Question: I have a report to be exported in xls format. The report was exported successfully in xls format but gridlines never show up even I have adjusted some options in the ms excel by checking the view gridline checkbox but gridlines still show nothing. I have suspected if maybe there is something wrong with my php export code. can you please help me with this? Here is my code.
xls export code
'''
<?php
$file="report.xls";
$export ='<center><h1 class="lead">CITY Chamber</h1><img src= "base_url(images/agri_logo.jpg)" width="130px" height="130px"></center>
<div id="page-wrapper">
<table class="table table-bordered table-hover table-striped tablesorter">
<tr>
<td>First Name: </td>
<td>'.$report_rows[0]->fname.'</td>
</tr>
<tr>
<td>Last Name: </td>
<td>'. $report_rows[0]->lname.'</td>
</tr>
<tr>
<td>Gender: </td>
<td>'.$report_rows[0]->gender.'</td>
</tr>
<tr>
<td>Contact Number: </td>
<td>'.$report_rows[0]->contact.'</td>
</tr>
</table>
<table class="table table-bordered table-hover table-striped tablesorter">
<div class="table-responsive">
<table class="table table-bordered table-hover table-striped tablesorter">
<thead>
<tr>
<td colspan="2"><strong>Key Result Areas (KRA) / Program / Projects / Activities</strong></td>
<td><strong>Target</strong></td>
<td colspan="2" style="text-align:center;"><center> '.$report_rows[0]->prev_month_year.'</center></td>
<td colspan="2" ><center> '.$report_rows[0]->pres_month_year.' </center></td>
<td><strong>Total</strong></td>
</tr>
</thead>
<form id="at_report_form" method="post">
<tbody>
<tr>
<td></td>
<td></td>
<td></td>
<td> '.$dropdown_brgy1[$data_reports['prev_brgy1']].' </td>
<td> '.$dropdown_brgy1[$data_reports['prev_brgy2']].' </td>
<td> '.$dropdown_brgy1[$data_reports['pres_brgy1']].' </td>
<td> '.$dropdown_brgy1[$data_reports['pres_brgy2']].' </td>
<td></td>
</tr>
<tr>
<td>1. KRA No. 1: Production Enhancement & Environment </td>
<td></td>
<td></td>
<td></td>
<td></td>
<td></td>
<td></td>
<td></td>
</tr>
<tr>
<td> Protection Agenda (PEEPA)</td>
<td></td>
<td></td>
<td></td>
<td></td>
<td></td>
<td></td>
<td></td>
</tr>
<tr>
<td>1.1 Support to Crop Production Enhancement </td>
<td></td>
<td></td>
<td></td>
<td></td>
<td></td>
<td></td>
<td></td>
</tr>
<tr>
<td>1.1.1 Rice Production Self Sufficiency Program</td>
<td></td>
<td></td>
<td></td>
<td></td>
<td></td>
<td></td>
<td></td>
</tr>
<tr>
<td><span style="margin-left:30px;">a. Provision of certified seeds</span></td>
<td>no. of bags</td>
<td>per AT</td>
<td><center> '.$data_reports['a'].'</center></td>
<td> <center>'.$data_reports['b'].'</center></td>
<td><center> '.$data_reports['c'].'</center></td>
<td> <center>'.$data_reports['d'].'</center></td>
<td><center> '.$data_reports['total_1'].'</center></td>
</tr>
<tr>
<td></td>
<td>no. of farmers</td>
<td></td>
<td><center>'.$data_reports['e'].'</center></td>
<td><center>'.$data_reports['f'].'</center></td>
<td><center>'.$data_reports['g'].'</center></td>
<td><center>'.$data_reports['h'].'</center></td>
<td><center>'.$data_reports['total_2'].'</center></td>
</tr>
<tr>
<td style="text-align:center;">Rehab Seeds</td>
<td>no. of bags</td>
<td>per AT</td>
<td><center>'.$data_reports['i'].'</center></td>
<td><center>'.$data_reports['j'].'</center></td>
<td><center>'.$data_reports['k'].'</center></td>
<td><center>'.$data_reports['l'].'</center></td>
<td><center>'.$data_reports['total_3'].'</center></td>
</tr>
<tr>
<td></td>
<td>no. of farmers</td>
<td></td>
<td><center>'.$data_reports['m'].'</center></td>
<td><center>'.$data_reports['n'].'</center></td>
<td><center>'.$data_reports['o'].'</center></td>
<td><center>'.$data_reports['p'].'</center></td>
<td><center>'.$data_reports['total_4'].'</center></td>
</tr>
<tr>
<td><span style="margin-left:30px;">b. Provision of pest control assistance</span></td>
<td>no. of kgs (ratoxin)</td>
<td>per AT</td>
<td><center>'.$data_reports['q'].'</center></td>
<td><center>'.$data_reports['r'].'</center></td>
<td><center>'.$data_reports['s'].'</center></td>
<td><center>'.$data_reports['t'].'</center></td>
<td><center>'.$data_reports['total_5'].'</center></td>
</tr>
</tbody>
</form>
</table></div></div>';
header("Content-type: application/vnd.ms-excel");
header("Content-Disposition: attachment; filename=$file");
echo $export; ?>
'''
Output (Gridlines never show up even I have checked the gridlines view checkbox):

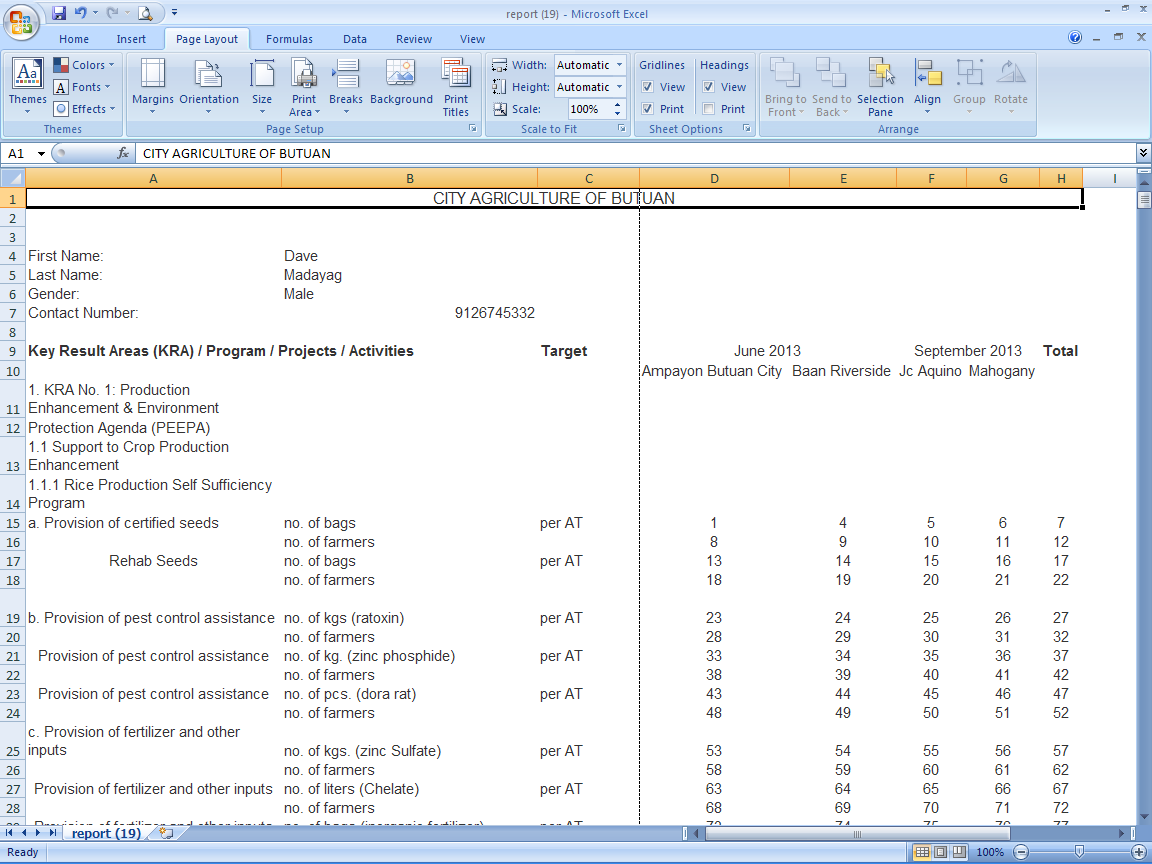
Answer: optput ur html using table tags
use
'''
<table border=1>
'''